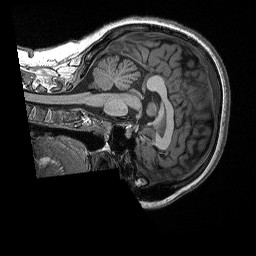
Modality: T1w
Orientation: sagittal
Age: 29
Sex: female
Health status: healthy
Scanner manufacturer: siemens
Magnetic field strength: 3 T
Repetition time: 2.3 s
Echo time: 0.00298 s